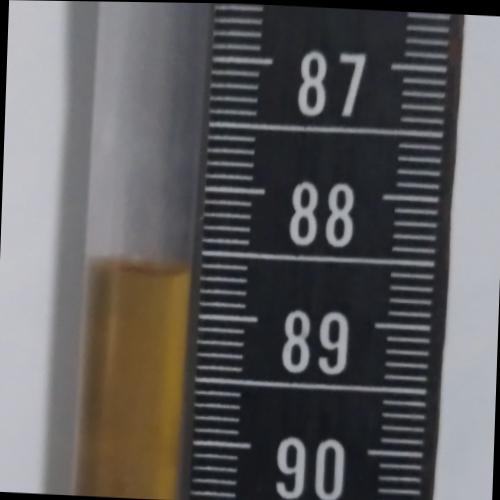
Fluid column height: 88.7 cm